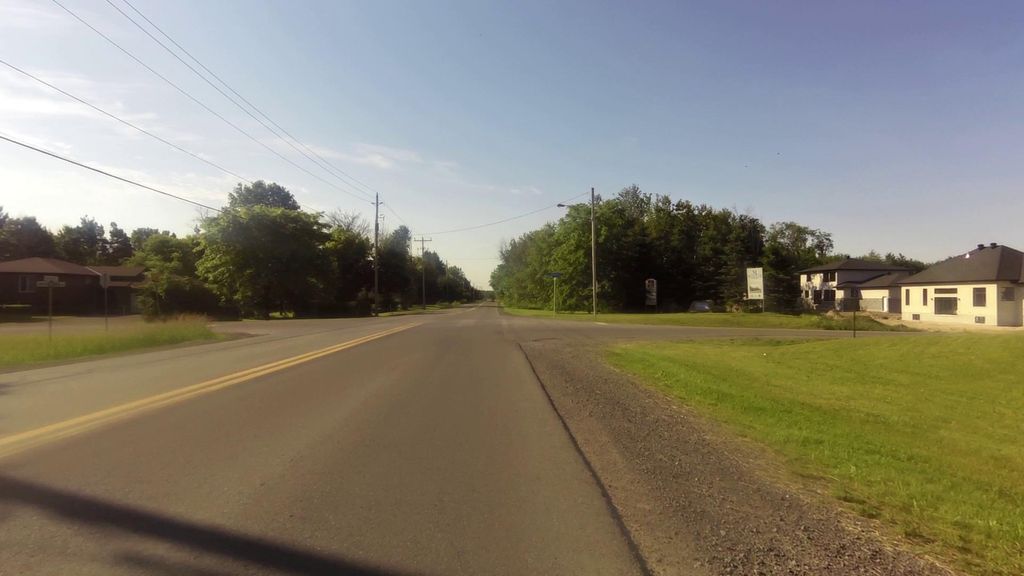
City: ottawa-gatineau